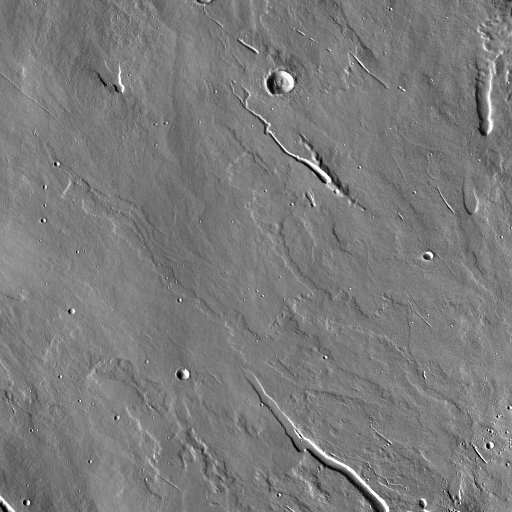
Crater classes present: Background, Other, Secondary